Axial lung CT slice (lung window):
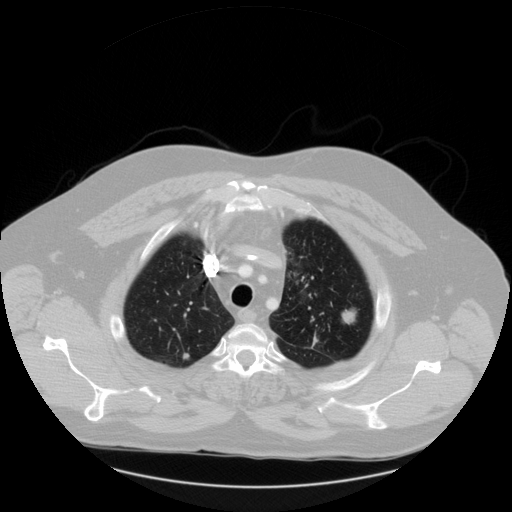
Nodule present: yes
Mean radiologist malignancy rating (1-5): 4.5